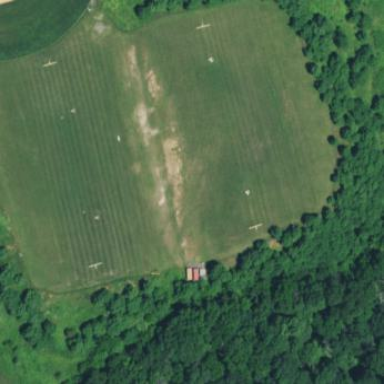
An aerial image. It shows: Soccer pitch for outdoor sports and leisure activities.